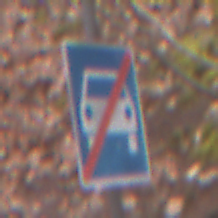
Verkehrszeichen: EndeKraftfahrstrasse
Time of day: Midday
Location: Outdoor (Nature)
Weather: Overcast
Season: Autumn
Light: Natural